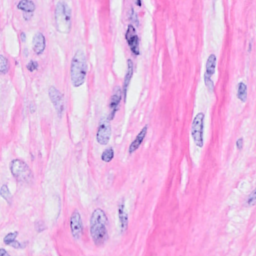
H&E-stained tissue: Breast